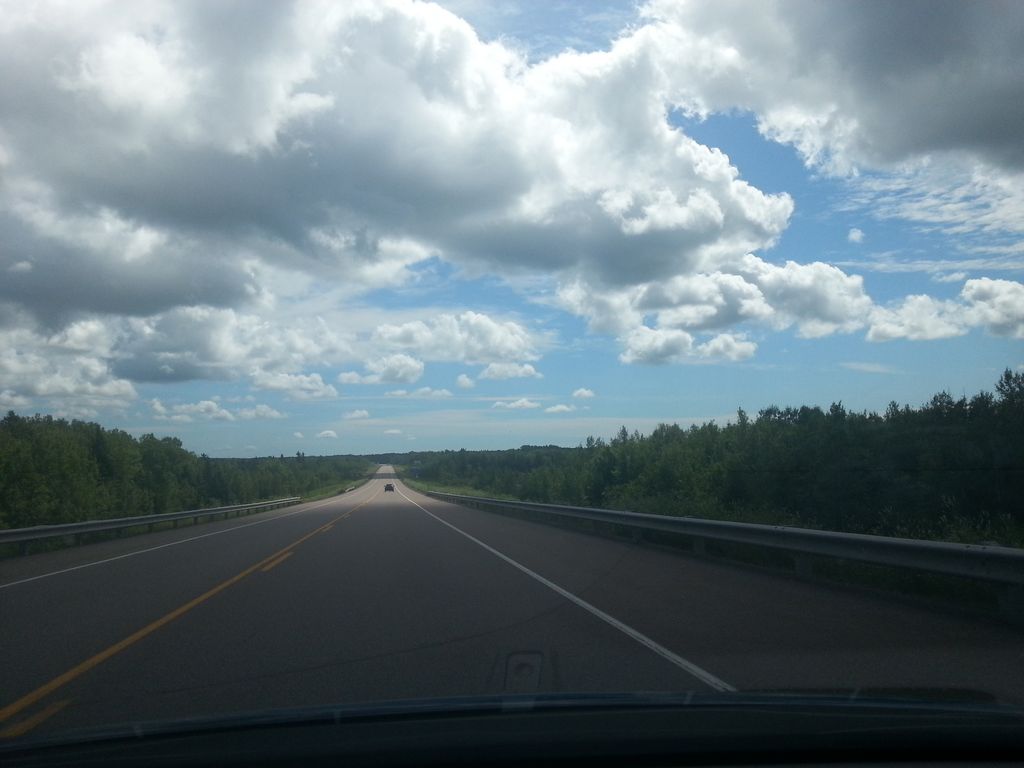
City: charlottetown